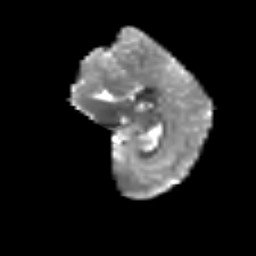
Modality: T2w
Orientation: sagittal
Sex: male
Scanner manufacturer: siemens
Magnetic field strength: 3 T
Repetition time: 5 s
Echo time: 0.071 s